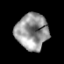
Tissue: prostate
Cell type: Myeloid cells
Senescence score: 0.261
Nuclear area (px): 1141
Mean DAPI intensity: 150.449